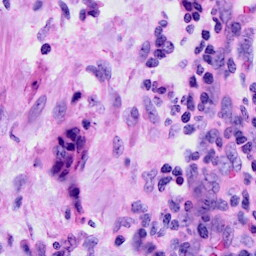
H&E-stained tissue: Cervix